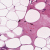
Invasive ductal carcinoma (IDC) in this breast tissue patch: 0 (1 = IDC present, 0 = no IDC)